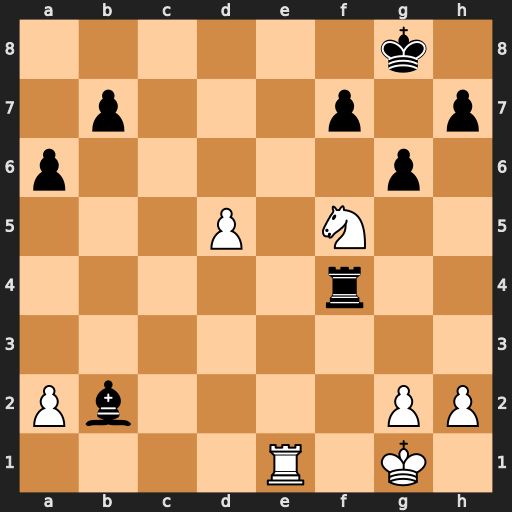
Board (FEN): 6k1/1p3p1p/p5p1/3P1N2/5r2/8/Pb4PP/4R1K1
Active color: w
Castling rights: -
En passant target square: -
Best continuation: Re8#